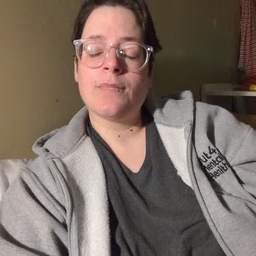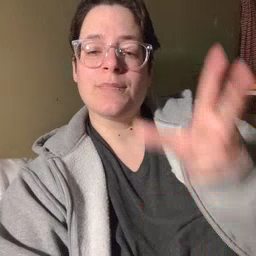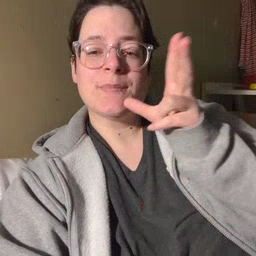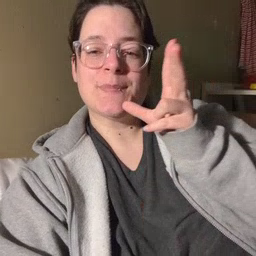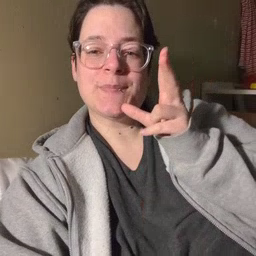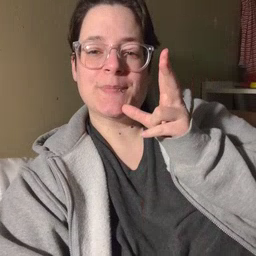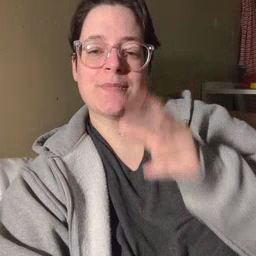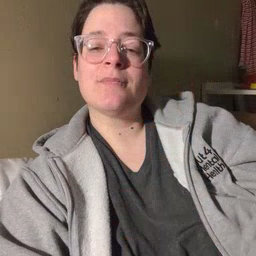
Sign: hen